Question: i'm having a trouble here.
why can't i send email using smtp?
the error looks like this.

the code looks like this
'''
$config = Array(
'protocol' => 'smtp',
'smtp_host' => 'mail.email.com',
'smtp_port' => 25,
'smtp_user' => 'admin@email.com',
'smtp_pass' => 'pass'
);
$this->email->initialize($config);
$this->email->cc('admin@provider.net');
$this->email->set_mailtype('html');
$this->email->from('admin@provider.net', 'Admin');
$this->email->send();
if(!$this->email->send())
{
show_error($this->email->print_debugger());
}
'''
---
code update:
'''
$this->load->library('email');
$config = Array(
'protocol' => 'smtp',
'smtp_host' => 'ssl://smtp.googlemail.com',
'smtp_port' => 465,
'smtp_user' => 'account@gmail.com',
'smtp_pass' => 'password',
'smtp_timeout' => '4',
'mailtype' => 'html',
'charset' => 'iso-8859-1'
);
$this->email->initialize($config);
$this->email->set_newline("
");
//$this->email->set_mailtype('html');
$this->email->cc('admin@email.co.id');
$this->email->from('admin@email.co.id', 'Admin');
$this->email->to('email@email.com');
$this->email->subject('test online');
$this->email->message('test email');
if(!$this->email->send())
{
echo $this->email->print_debugger();
}
else
{
echo 'sent';
}
'''
and it returned this message.
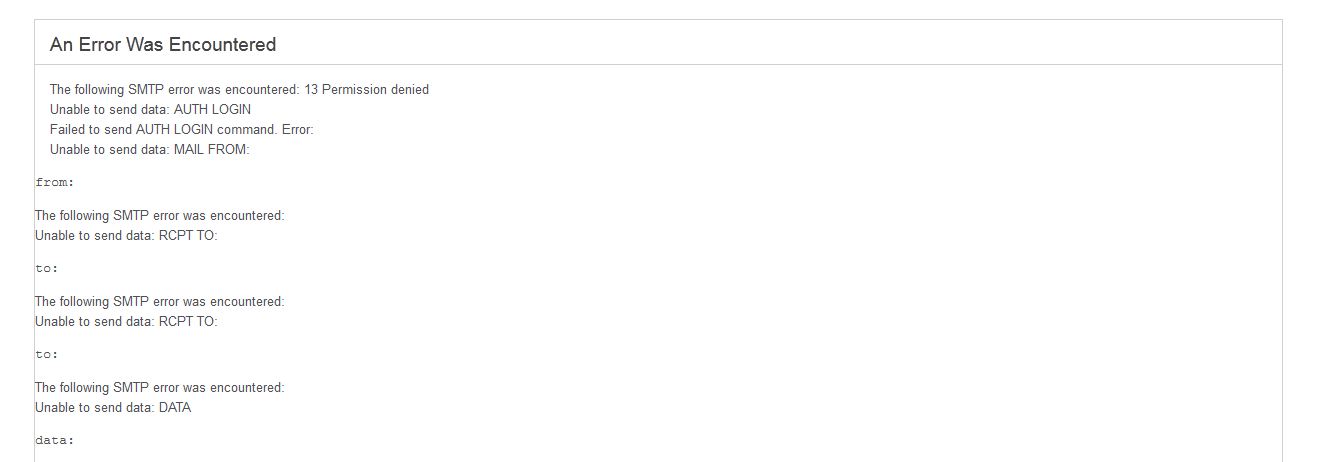
Answer: Fixed!
the problem was not the openSSL or the script,
the problem was SELinux forbid httpd to send mail
and the solution was